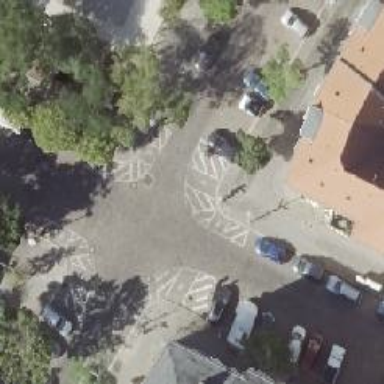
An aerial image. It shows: Unmarked crossing on the road.